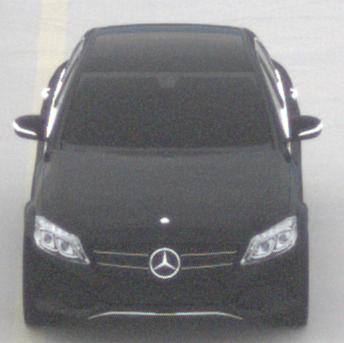
Make: Mercedes-Benz
Model: C 160
Detailed model: C-Class (205) Limousine
Model produced from: 2015/04
Model produced until: 2018/04
Doors: 4
Color: black
Road condition: dry road
Daytime: morning or afternoon
Contrast: low contrast